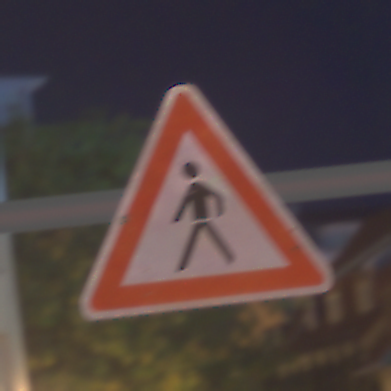
Verkehrszeichen: FussgaengerRechts
Umgebung: Outdoor, Urban
Tageszeit: Night
Wetter: Clear
Licht: Artificial
Jahreszeit: NotSpecified
Kontrast: HighContrast